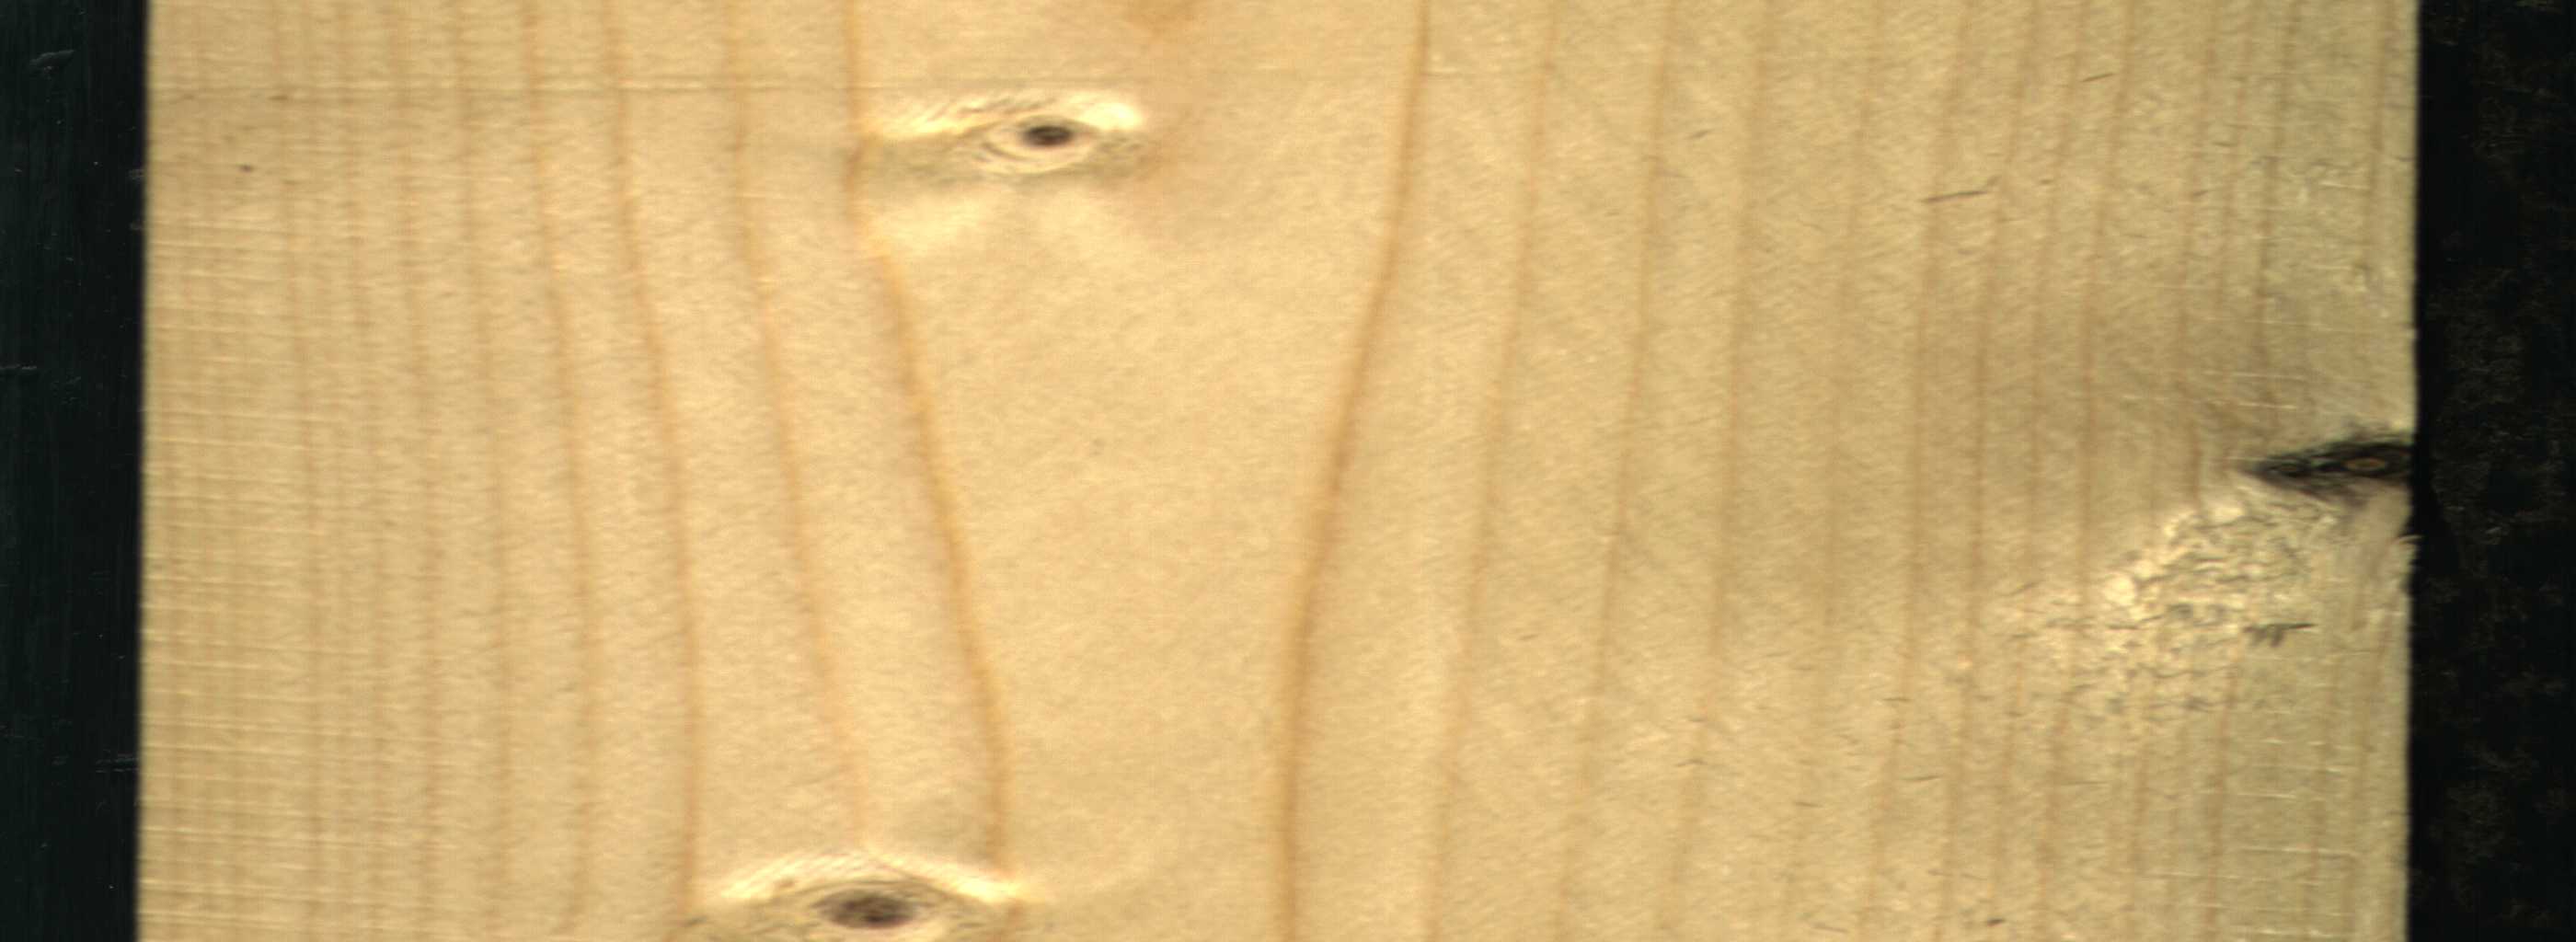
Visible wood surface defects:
Dead_Knot
Live_Knot
Live_Knot